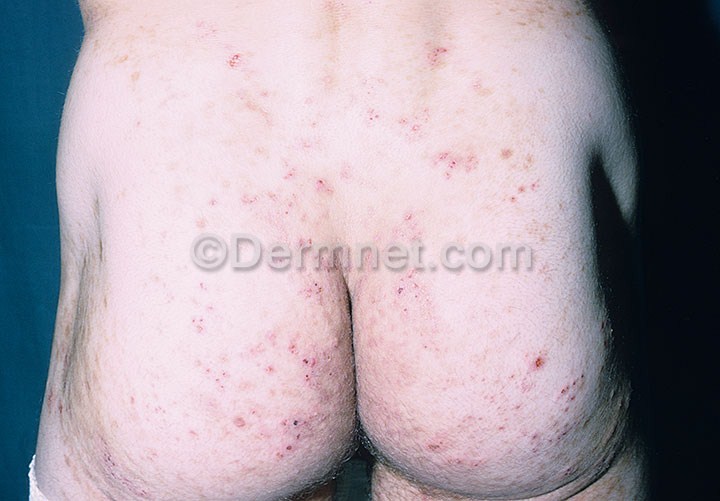
Disease: Bullous Disease Photos